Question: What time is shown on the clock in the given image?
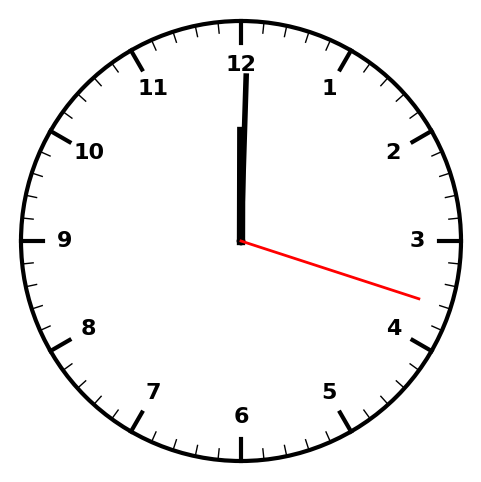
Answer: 12:00:18